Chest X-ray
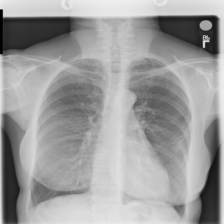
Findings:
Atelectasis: negative
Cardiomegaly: negative
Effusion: negative
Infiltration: negative
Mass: negative
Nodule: negative
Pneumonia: negative
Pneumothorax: negative
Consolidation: negative
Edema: negative
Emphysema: negative
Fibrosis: negative
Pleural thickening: negative
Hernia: negative